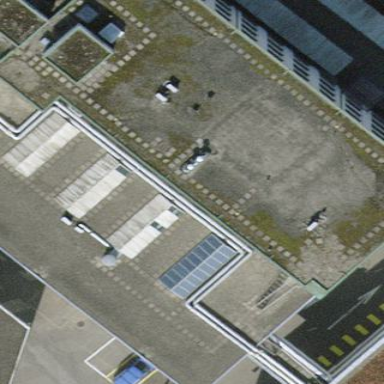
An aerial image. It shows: White building with flat roof.